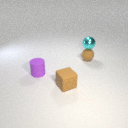
small brown rubber cube to the left of small brown rubber sphere